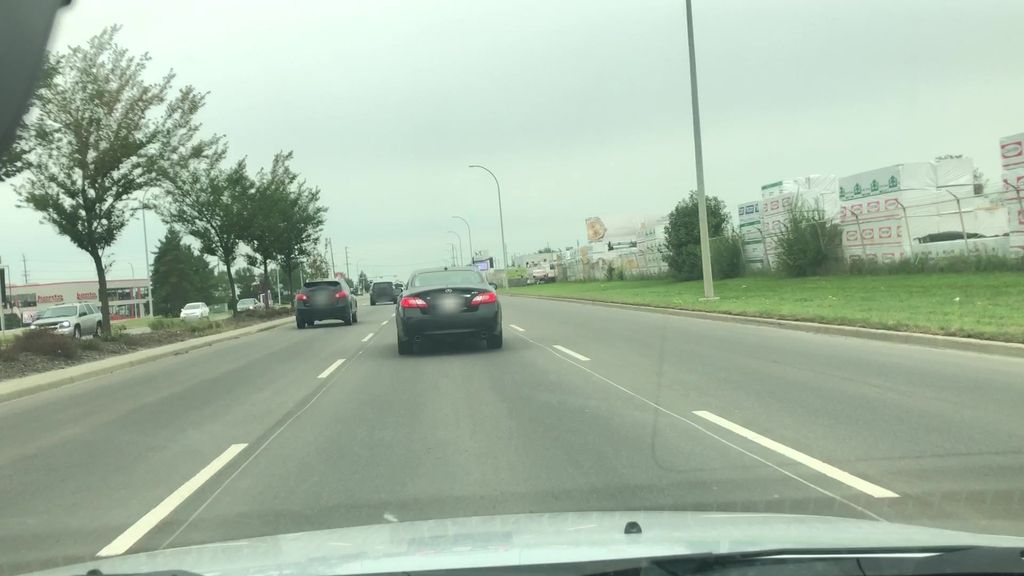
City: edmonton